Question: Given the first 8 numbers in the nine-square grid, calculate the smallest positive integer such that the sum of this number plus all previous numbers is an integer multiple of 20
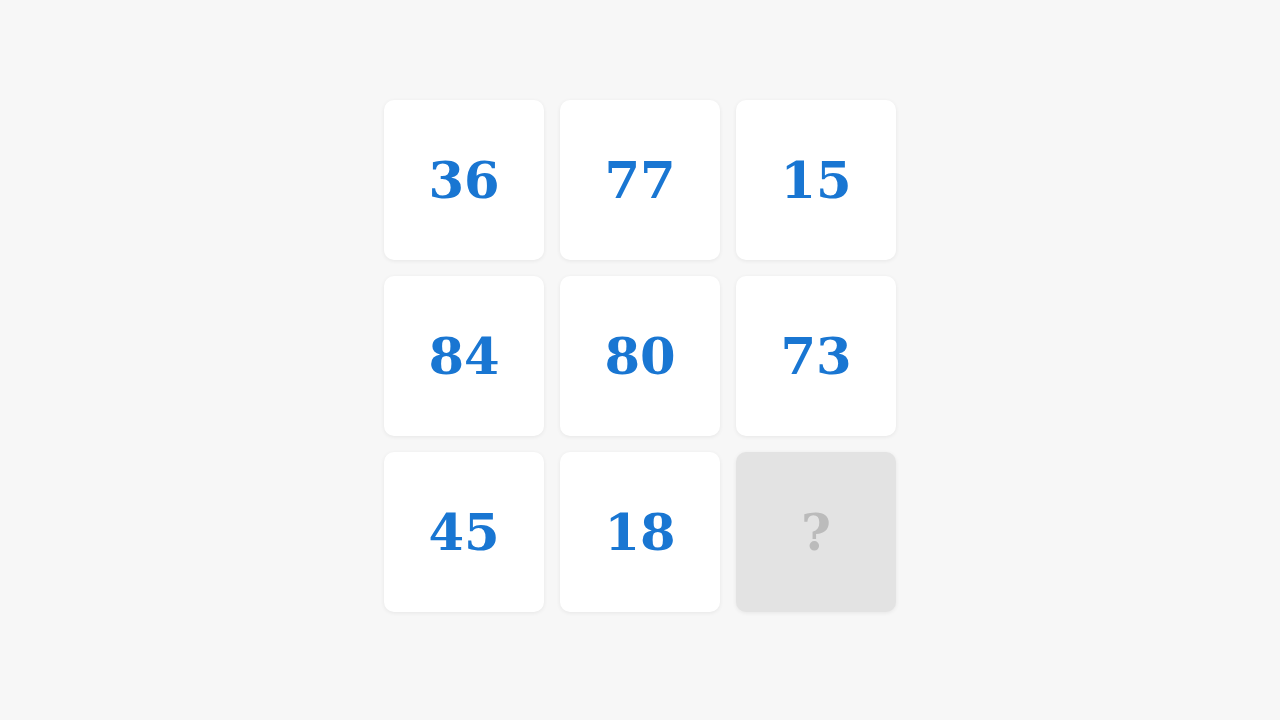
Answer: 12